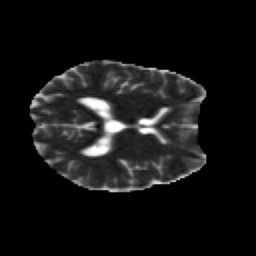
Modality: MD
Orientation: axial
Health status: healthy
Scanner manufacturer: siemens
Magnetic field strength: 3 T
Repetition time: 12 s
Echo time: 0.092 s